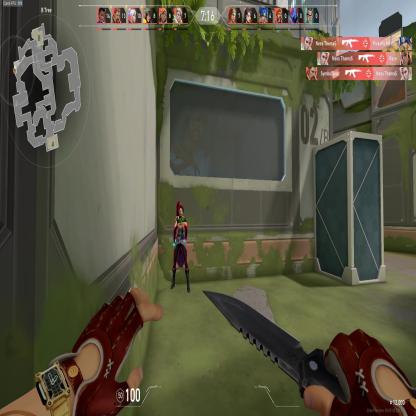
Label: enemy